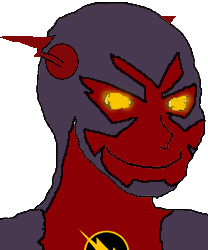
Label: 5_Oomer